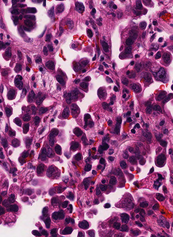
Tumor epithelial tissue: yes
Tumor-associated stroma tissue: no
Normal tissue: no